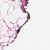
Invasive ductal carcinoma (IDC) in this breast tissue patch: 0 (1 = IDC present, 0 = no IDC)